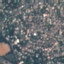
Land use / land cover: Residential